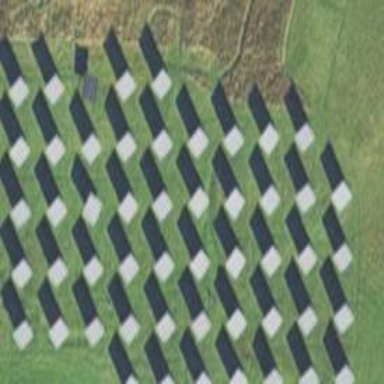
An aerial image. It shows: Solar power plant utilizing photovoltaic technology to generate electricity.